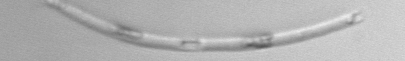
Label: Eucampia_morphytype1